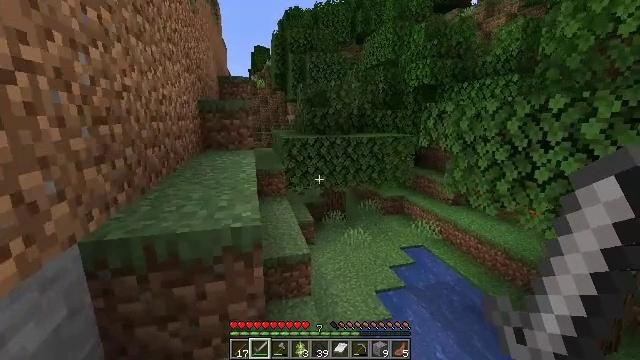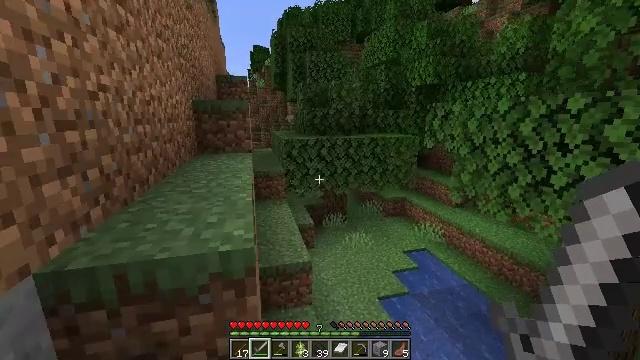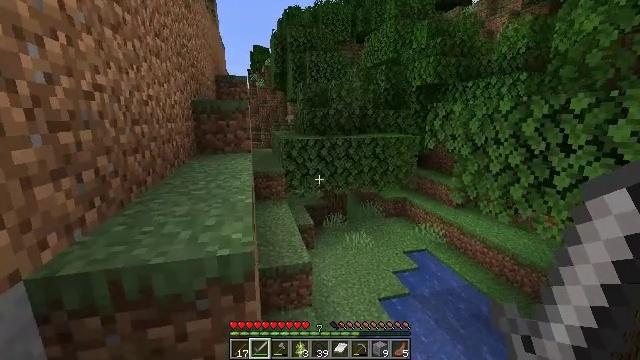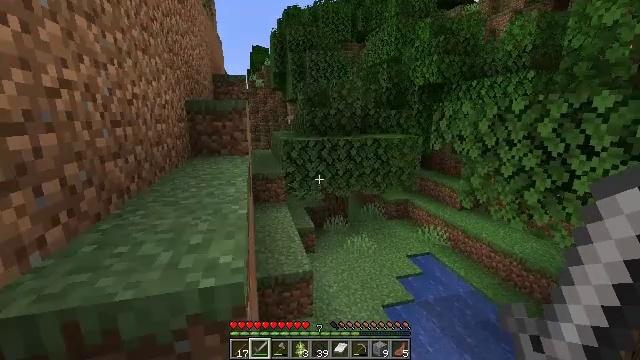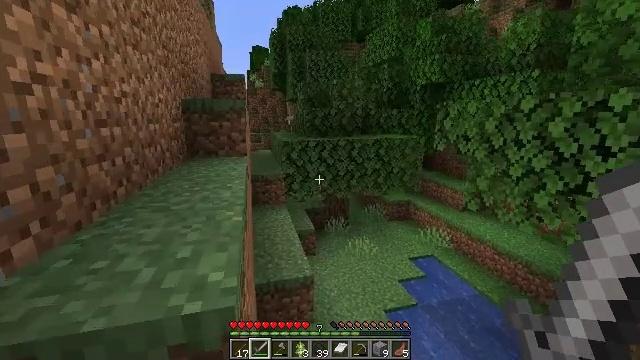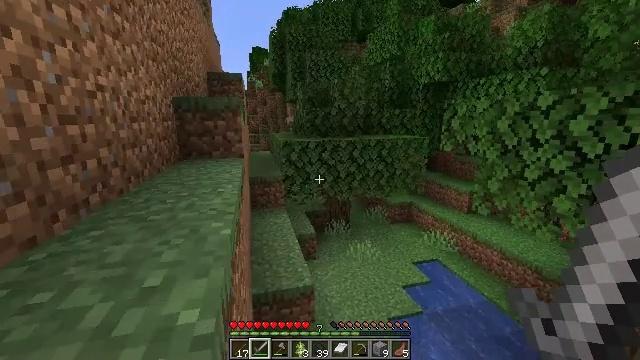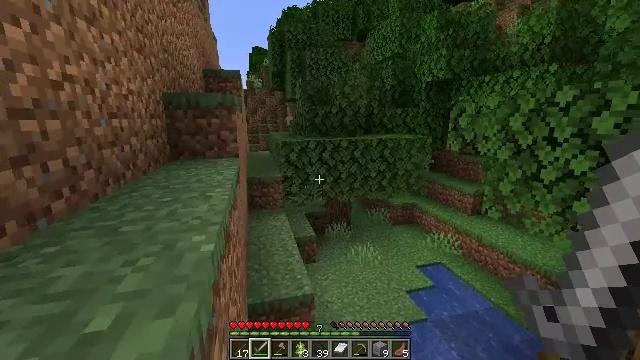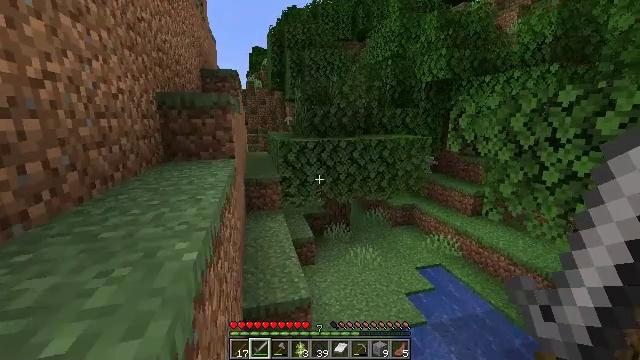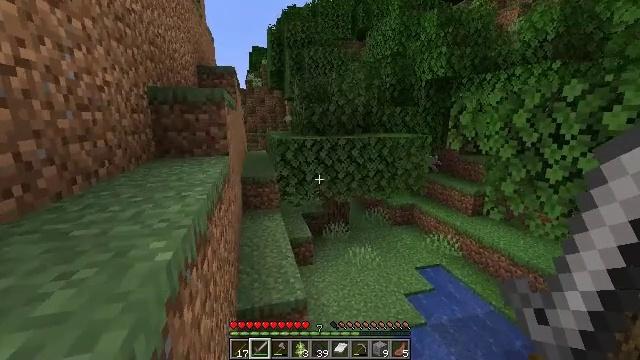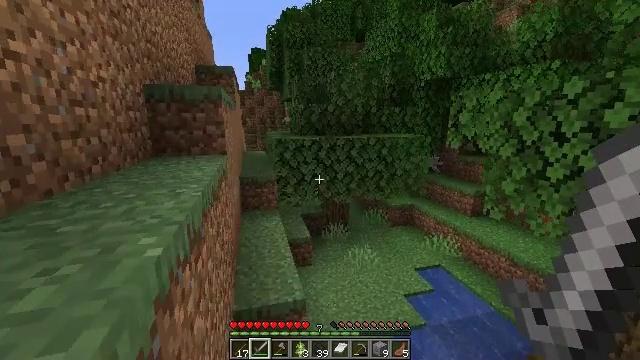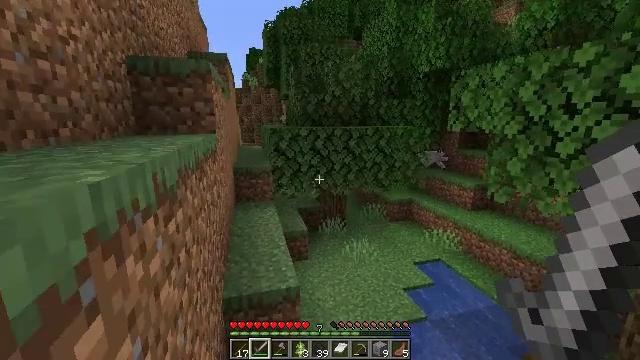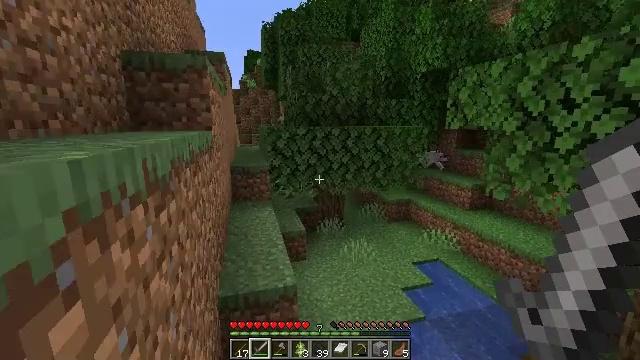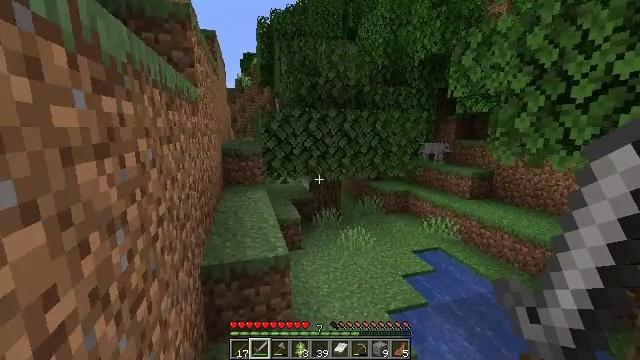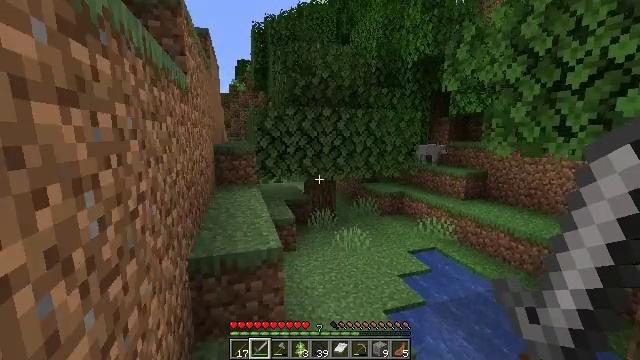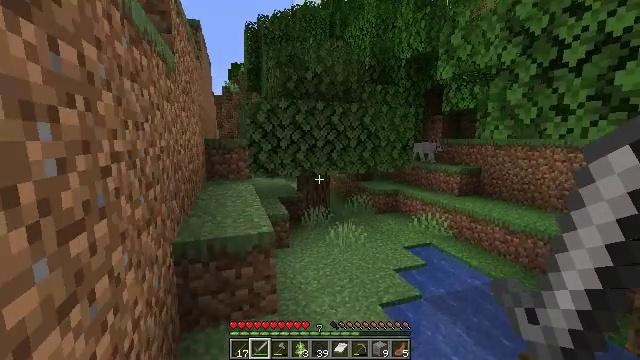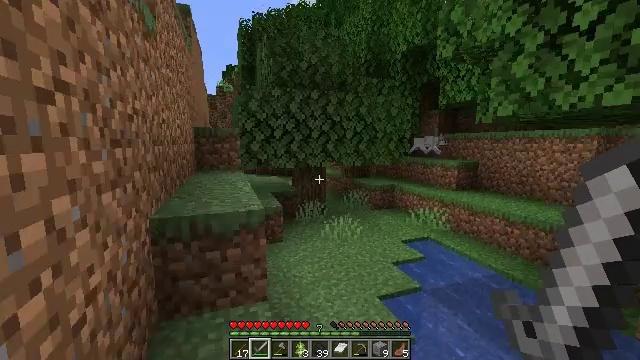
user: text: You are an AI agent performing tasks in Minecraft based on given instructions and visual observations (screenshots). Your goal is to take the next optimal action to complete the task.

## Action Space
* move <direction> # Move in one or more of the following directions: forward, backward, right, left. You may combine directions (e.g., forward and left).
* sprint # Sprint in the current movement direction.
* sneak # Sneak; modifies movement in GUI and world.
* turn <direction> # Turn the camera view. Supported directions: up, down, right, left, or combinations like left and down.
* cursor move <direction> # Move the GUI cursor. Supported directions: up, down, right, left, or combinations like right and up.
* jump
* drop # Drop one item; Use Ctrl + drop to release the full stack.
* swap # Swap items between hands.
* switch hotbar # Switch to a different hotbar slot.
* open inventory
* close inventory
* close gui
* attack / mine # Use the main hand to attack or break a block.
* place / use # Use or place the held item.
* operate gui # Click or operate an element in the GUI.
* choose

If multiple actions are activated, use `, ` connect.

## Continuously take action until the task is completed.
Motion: motion action
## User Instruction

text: Gather oak leaves by attacking.
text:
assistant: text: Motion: move forward
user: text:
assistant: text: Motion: move forward
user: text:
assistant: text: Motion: move forward
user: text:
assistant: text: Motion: move forward
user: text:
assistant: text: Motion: move forward
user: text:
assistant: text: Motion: move forward
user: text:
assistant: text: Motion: move forward
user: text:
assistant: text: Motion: move forward
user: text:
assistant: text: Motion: move forward
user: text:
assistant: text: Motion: move forward
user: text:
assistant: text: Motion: move forward
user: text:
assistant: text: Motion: move forward
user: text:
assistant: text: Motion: move forward, turn right and up
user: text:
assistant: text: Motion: move forward, turn right
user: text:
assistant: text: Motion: move forward, turn right
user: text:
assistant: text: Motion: move forward
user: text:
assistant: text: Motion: move forward, turn up
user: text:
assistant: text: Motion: move forward, turn right and up
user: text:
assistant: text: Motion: move forward, turn right
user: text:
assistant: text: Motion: move forward, turn right and up
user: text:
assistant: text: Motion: move forward, turn right and up
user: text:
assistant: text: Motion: move forward
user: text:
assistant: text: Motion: move forward
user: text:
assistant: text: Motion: move forward
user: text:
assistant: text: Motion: move forward
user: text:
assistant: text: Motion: move forward
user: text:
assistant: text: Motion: move forward
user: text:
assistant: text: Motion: move forward
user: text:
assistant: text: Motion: move forward
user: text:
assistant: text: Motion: move forward